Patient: sex M, age 47
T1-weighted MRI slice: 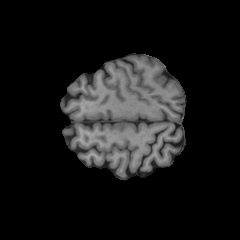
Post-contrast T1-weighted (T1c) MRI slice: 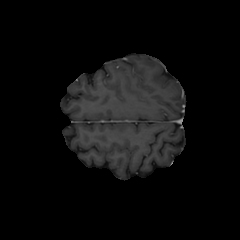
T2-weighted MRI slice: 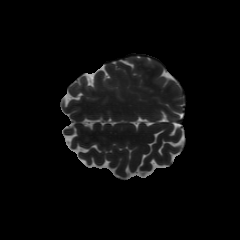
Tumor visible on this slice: no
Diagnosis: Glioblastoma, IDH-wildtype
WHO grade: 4